Interaction volume radius: 5 \u00c5
Interaction volume height: 40 \u00c5
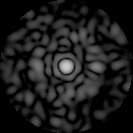
Disorder parameter: 0.814